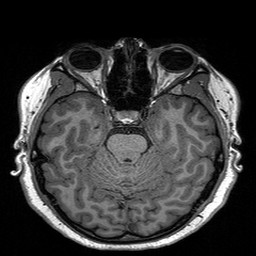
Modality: T1w
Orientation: coronal
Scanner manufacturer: siemens
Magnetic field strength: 3 T